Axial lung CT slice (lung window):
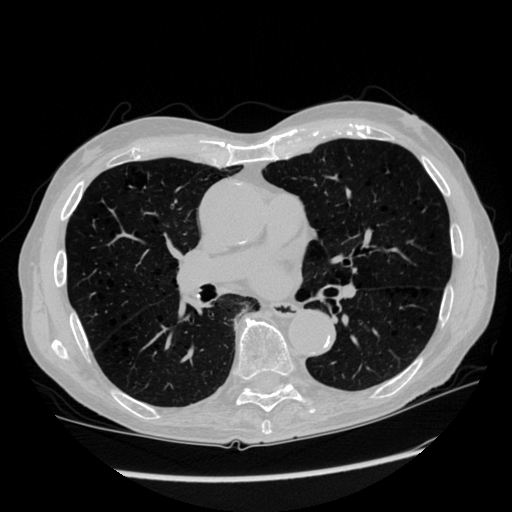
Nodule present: no